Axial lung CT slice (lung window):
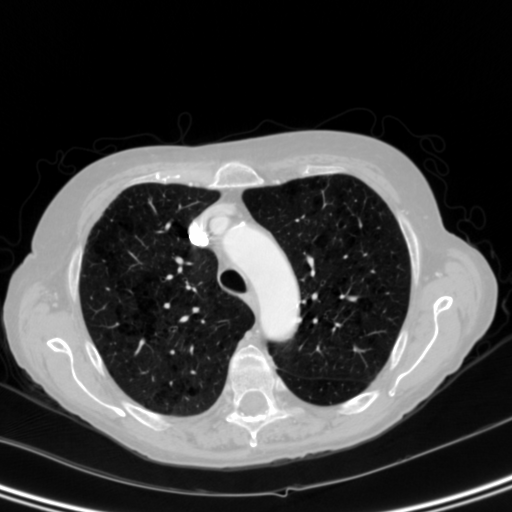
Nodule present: no